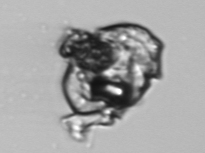
Label: Proterythropsis